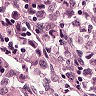
Metastatic tissue present: yes